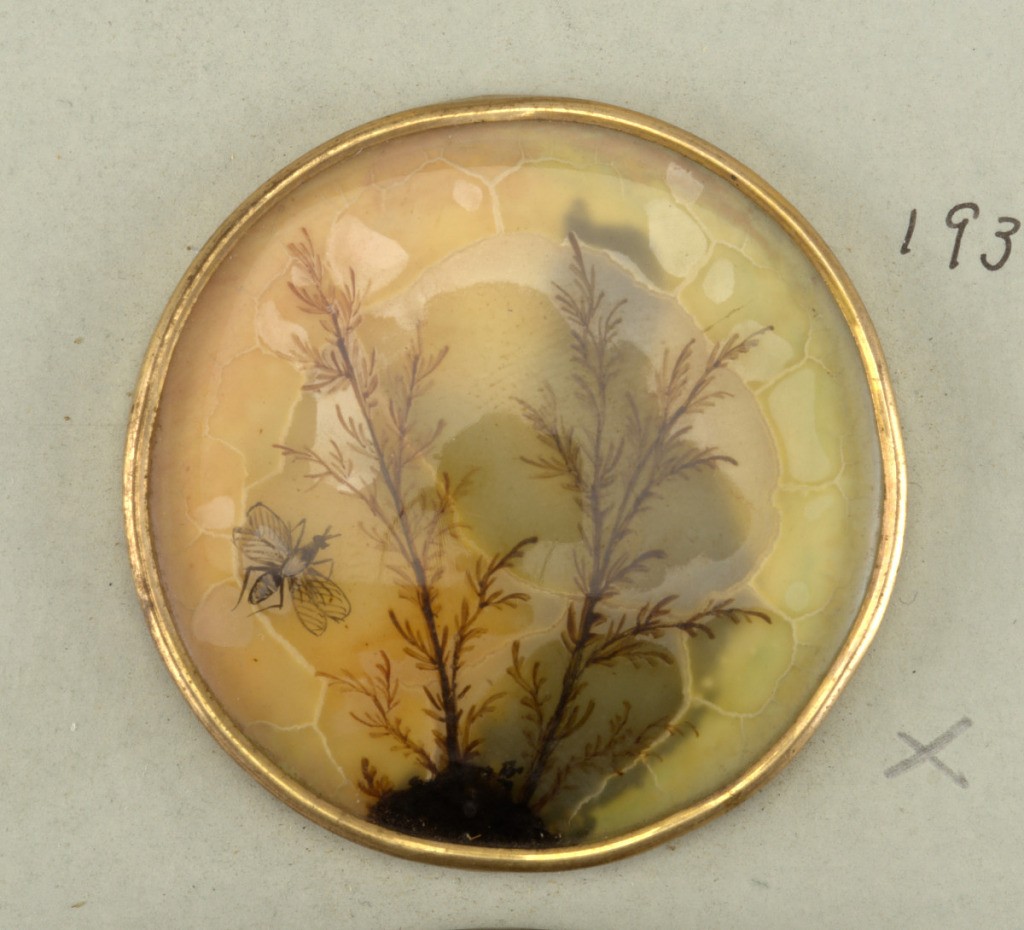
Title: Button
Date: late 18th century
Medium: Painted glass, copper and tin
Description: two branches with leaves and a fly painted on glass, mounted in copper and backed with tin.

On card 69